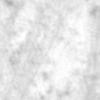
Label: no_change